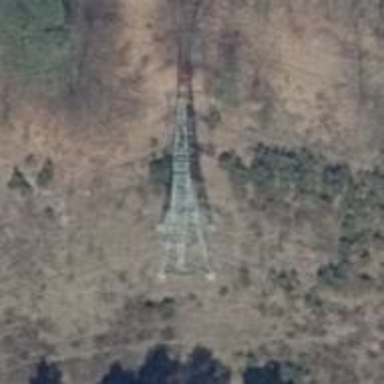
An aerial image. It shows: Power tower.